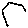
Label: hexagon